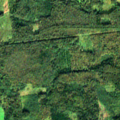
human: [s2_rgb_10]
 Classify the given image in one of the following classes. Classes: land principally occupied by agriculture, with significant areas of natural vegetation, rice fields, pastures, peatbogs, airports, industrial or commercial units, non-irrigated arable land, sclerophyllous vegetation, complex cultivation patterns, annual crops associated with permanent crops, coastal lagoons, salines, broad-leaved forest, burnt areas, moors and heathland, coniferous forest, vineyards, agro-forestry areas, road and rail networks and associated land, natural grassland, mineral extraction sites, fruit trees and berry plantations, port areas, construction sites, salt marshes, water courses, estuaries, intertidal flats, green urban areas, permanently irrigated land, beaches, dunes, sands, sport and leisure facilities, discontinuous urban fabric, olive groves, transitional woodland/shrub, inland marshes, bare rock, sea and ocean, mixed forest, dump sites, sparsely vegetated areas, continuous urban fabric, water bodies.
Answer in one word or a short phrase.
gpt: land principally occupied by agriculture, with significant areas of natural vegetation, broad-leaved forest, coniferous forest, mixed forest